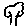
Label: tree